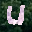
Label: 4